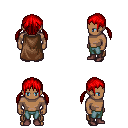
a pixel art fantasy rpg character, male body template, human, dark skin, brown cape, teal pants, red twin-tailed hairstyle, maroon shoes, four views (front, back, left, right), 2x2 character sprite sheet, small pixel art, hard edges, no anti-aliasing